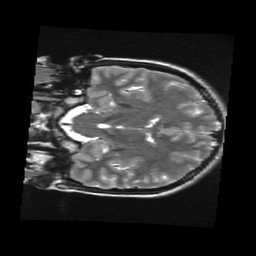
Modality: T2w
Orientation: coronal
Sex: female
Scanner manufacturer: ge
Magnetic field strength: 3 T
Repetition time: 5 s
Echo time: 0.101 s